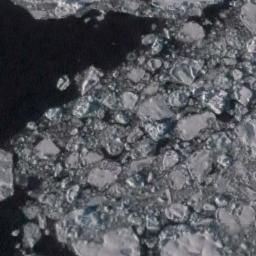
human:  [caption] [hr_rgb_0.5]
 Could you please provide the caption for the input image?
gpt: There are sea ice of different sizes .

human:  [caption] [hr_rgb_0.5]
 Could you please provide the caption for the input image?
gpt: Countless ice cubes of all sizes are closely connected into a large piece floating on the deep blue sea .

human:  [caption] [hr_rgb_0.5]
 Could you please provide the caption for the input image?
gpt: A lot of small pieces of sea ice gather together and the color of the seawater is deep blue .

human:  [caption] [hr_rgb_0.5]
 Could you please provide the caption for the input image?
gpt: There are many ice on the blue sea .

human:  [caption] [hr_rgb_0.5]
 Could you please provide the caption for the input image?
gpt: There are sea ice linked into sheets .